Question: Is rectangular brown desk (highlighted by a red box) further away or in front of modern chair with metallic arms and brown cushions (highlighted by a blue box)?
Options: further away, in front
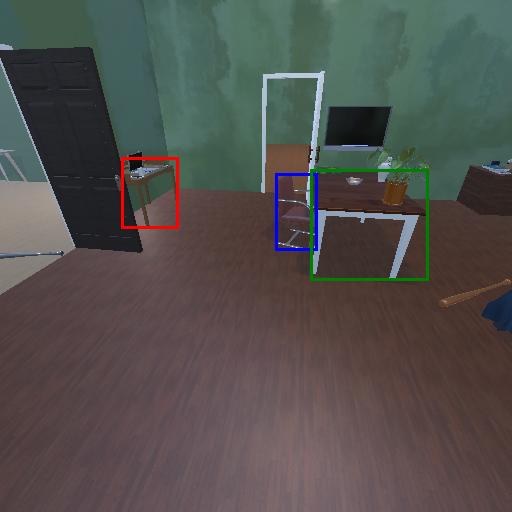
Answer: further away